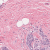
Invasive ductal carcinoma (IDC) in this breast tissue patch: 1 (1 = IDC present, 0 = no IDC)